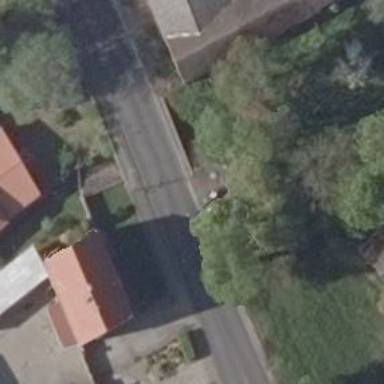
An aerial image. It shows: Secondary road with asphalt surface passing over bridge.